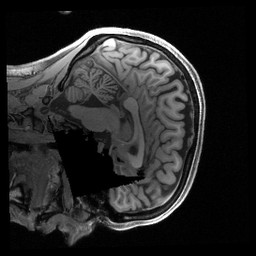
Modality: T1w
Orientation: sagittal
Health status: healthy
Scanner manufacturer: siemens
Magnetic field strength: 3 T
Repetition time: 2.4 s
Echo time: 0.00222 s